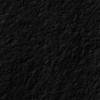
Label: not_dusty